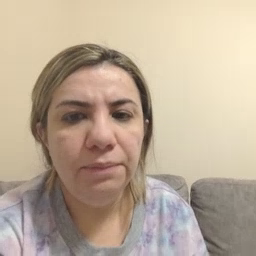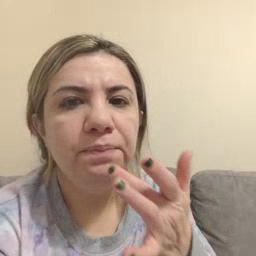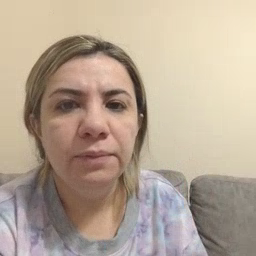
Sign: taste